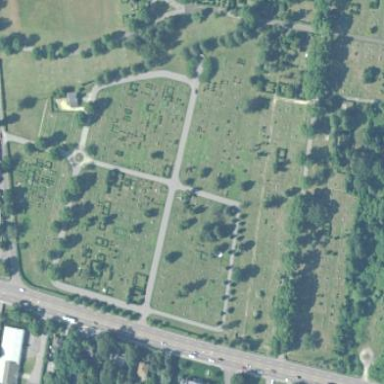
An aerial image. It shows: Cemetery with graves.